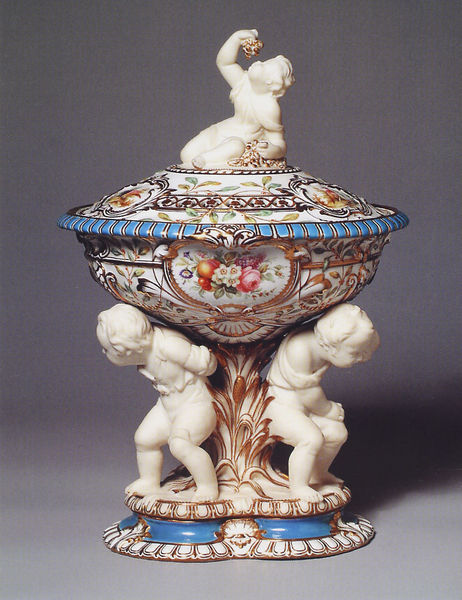
Titel: Sahneschale
Künstler: Pf. Minton & Co.
Institution: London, Victoria and Albert Museum
Schlagwörter: blau, nackt, weiß, blumen, braun, bunt, glas, grau, obst, rot, schale, schüssel, kirche, pflanzen, rosa, kinder, engel, keramik, trauben, vase, figuren, dekoration, essen, foto, gefäß, porzellan, traube, ähren, putten